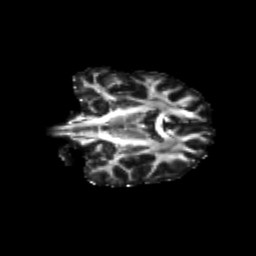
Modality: FA
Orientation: coronal
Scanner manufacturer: siemens
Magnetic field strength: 3 T
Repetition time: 9.2 s
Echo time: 0.084 s